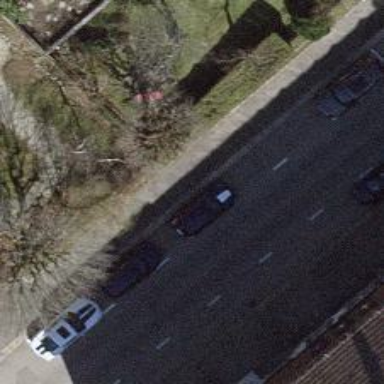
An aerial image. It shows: Street-side parking area.